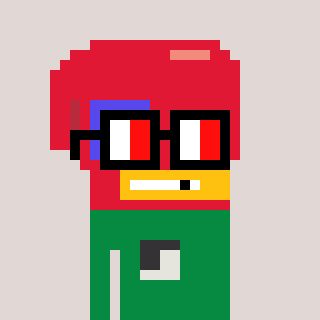
a pixel art character with square glasses with black frames and red eyes, a boxing glove-shaped head and a green-colored body on a warm background